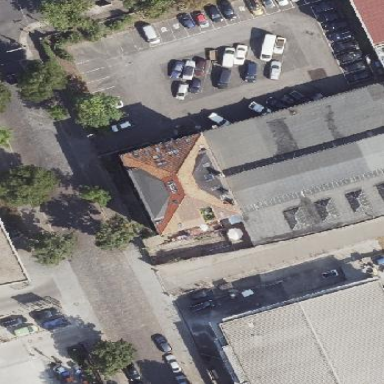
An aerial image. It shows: Commercial building.